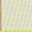
Piece: xx